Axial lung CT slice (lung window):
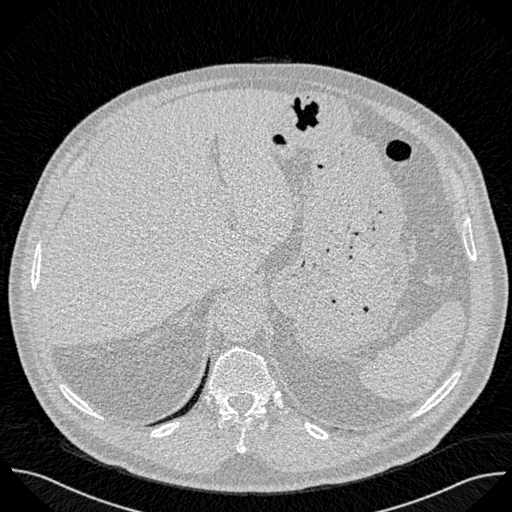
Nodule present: no